Aerial crown-view tile of a tropical tree (Barro Colorado Island, Panama), acquired 20250217:
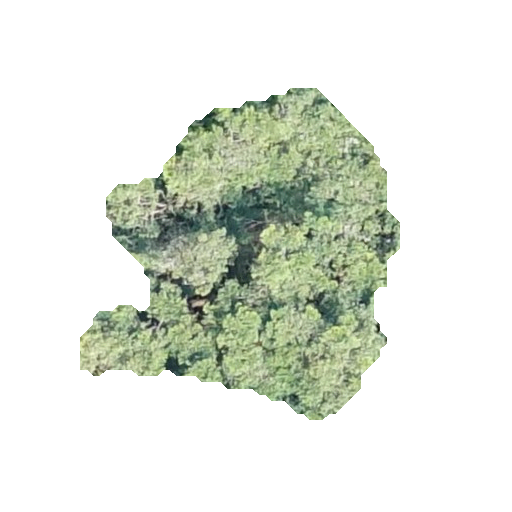
Species: Guapira myrtiflora
GBIF accepted scientific name: Guapira myrtiflora
Crown area: 103.234 m²